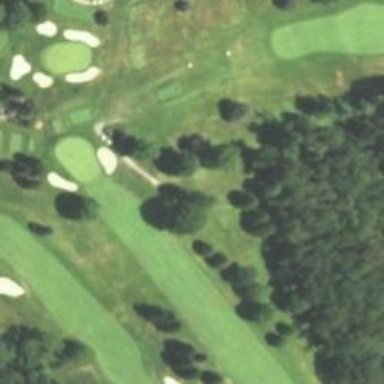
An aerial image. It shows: Area of rough grass used for golf.